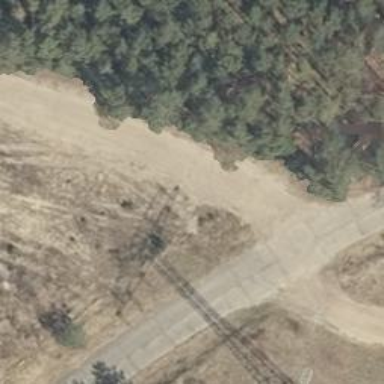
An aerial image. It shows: Sandy track road with grade5 tracktype.